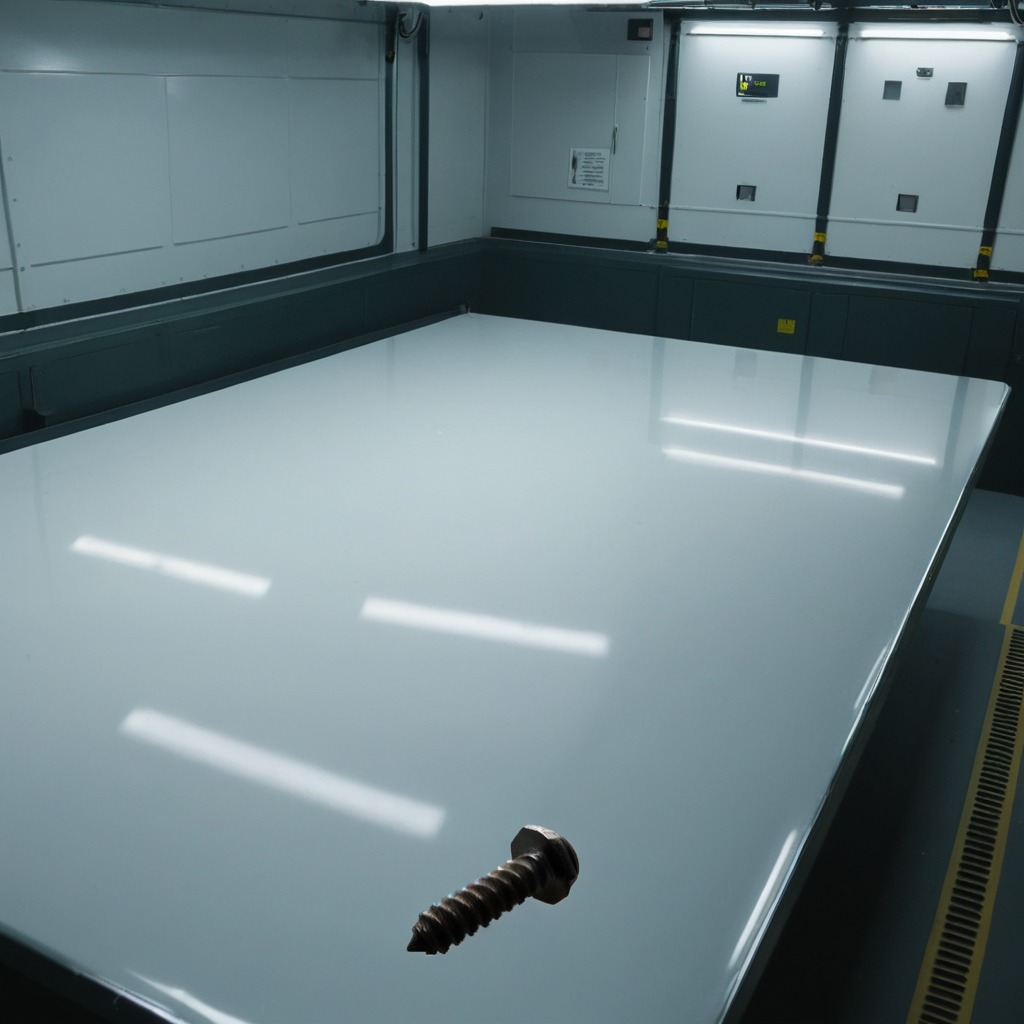
A metal screw lies on a high-gloss table in a ship maintenance bay industrial lighting.